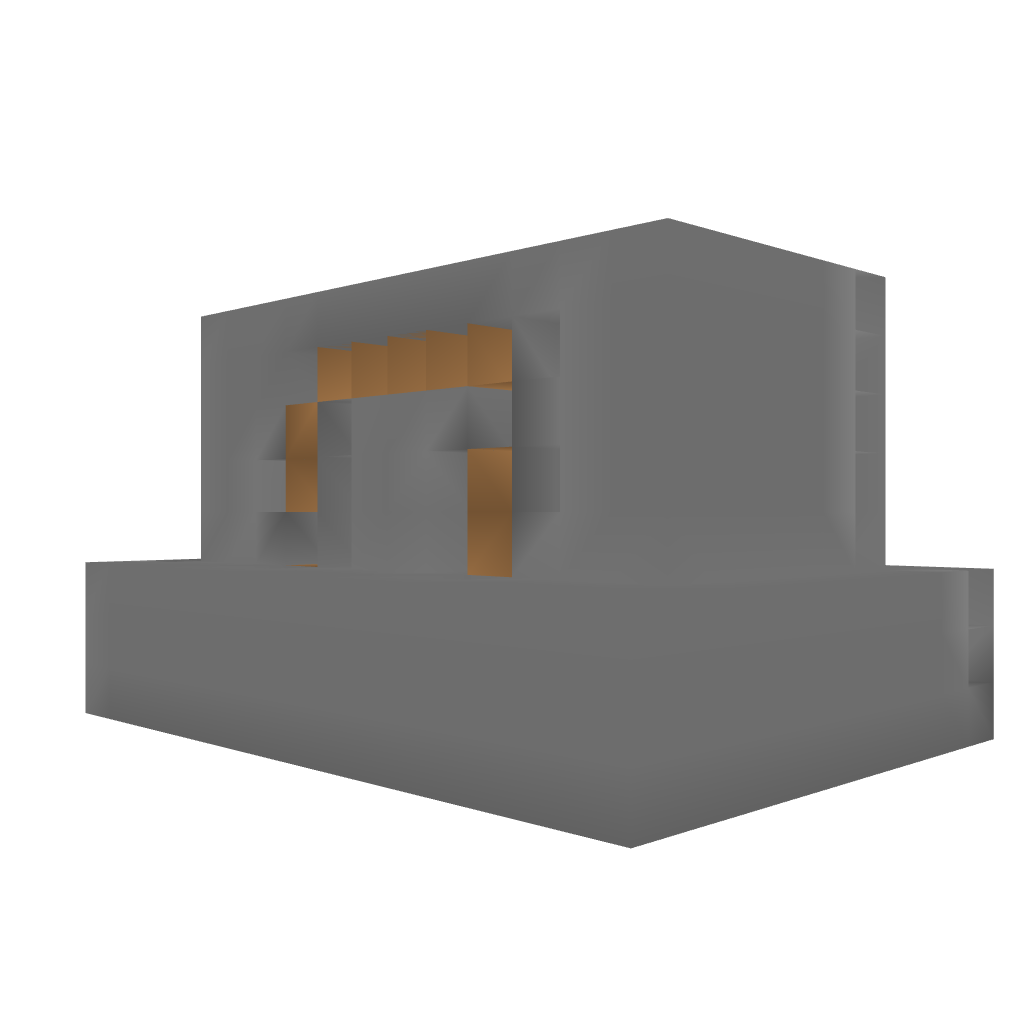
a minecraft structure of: UndercoverDoor